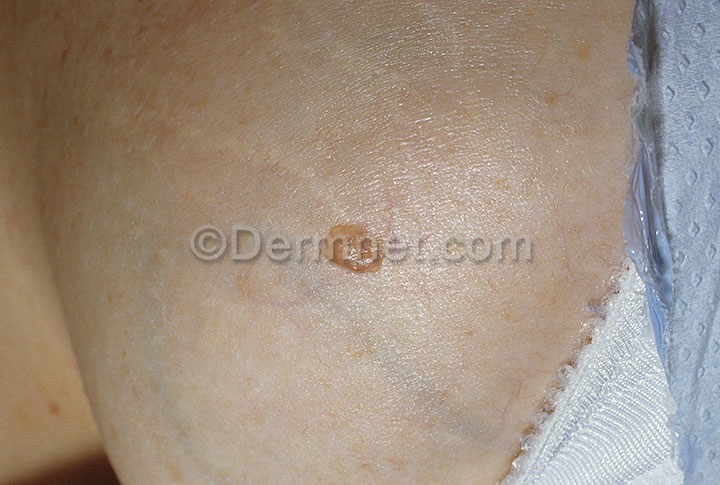
Disease: Vascular Tumors